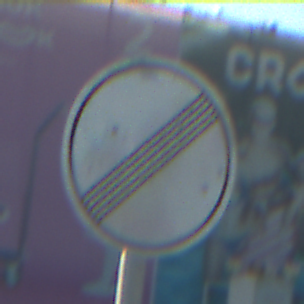
Verkehrszeichen: EndeSaemtlicherBegrenzungen
Umgebung: Outdoor, Suburban
Tageszeit: MorningAfternoon
Wetter: PartlyCloudy
Licht: Natural
Jahreszeit: NotSpecified
Kontrast: HighContrast